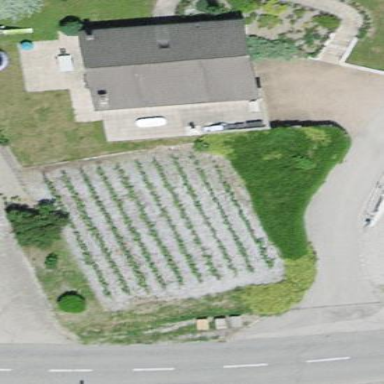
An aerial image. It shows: Vineyard where grapes are grown.